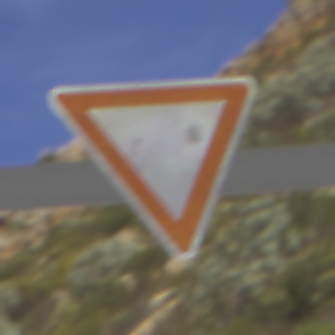
Verkehrszeichen: VorfahrtGewaehren
Umgebung: Outdoor, RoadRail
Tageszeit: MorningAfternoon
Wetter: PartlyCloudy
Licht: Natural
Jahreszeit: NotSpecified
Kontrast: HighContrast